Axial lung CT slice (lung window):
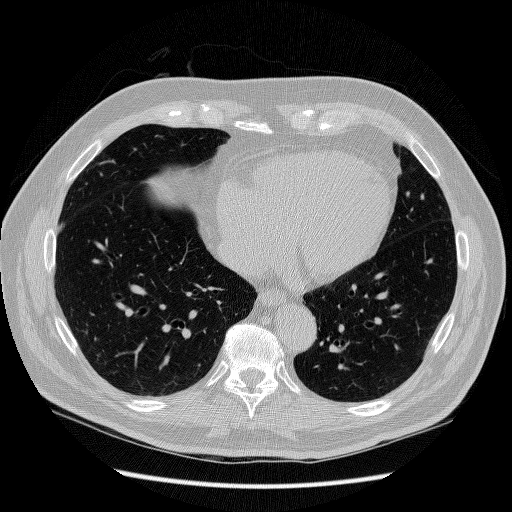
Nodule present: no